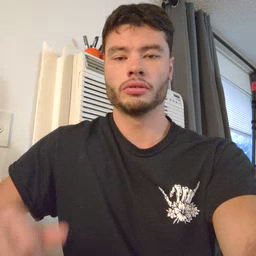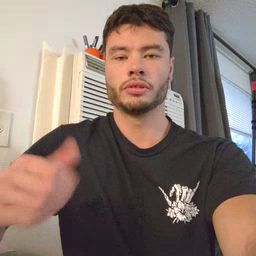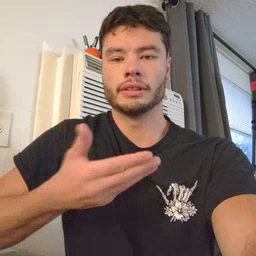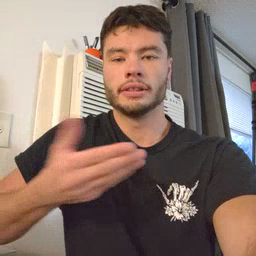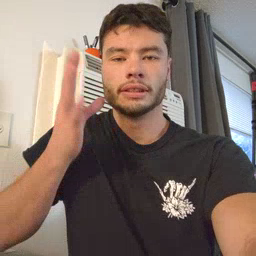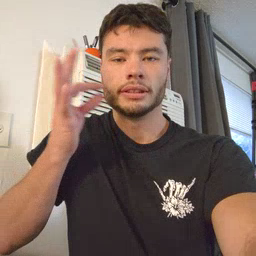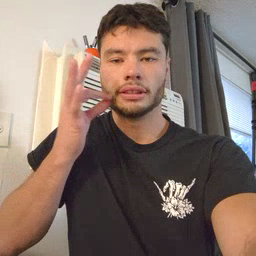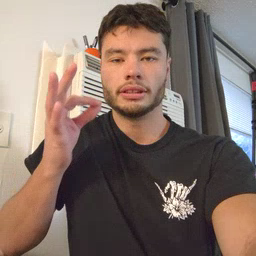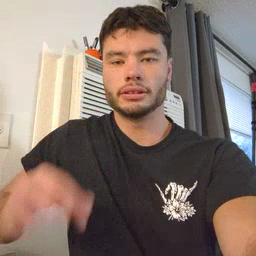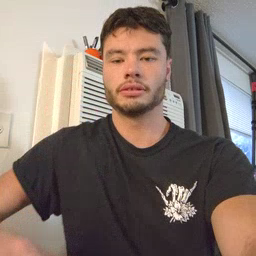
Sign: kitty